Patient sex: F
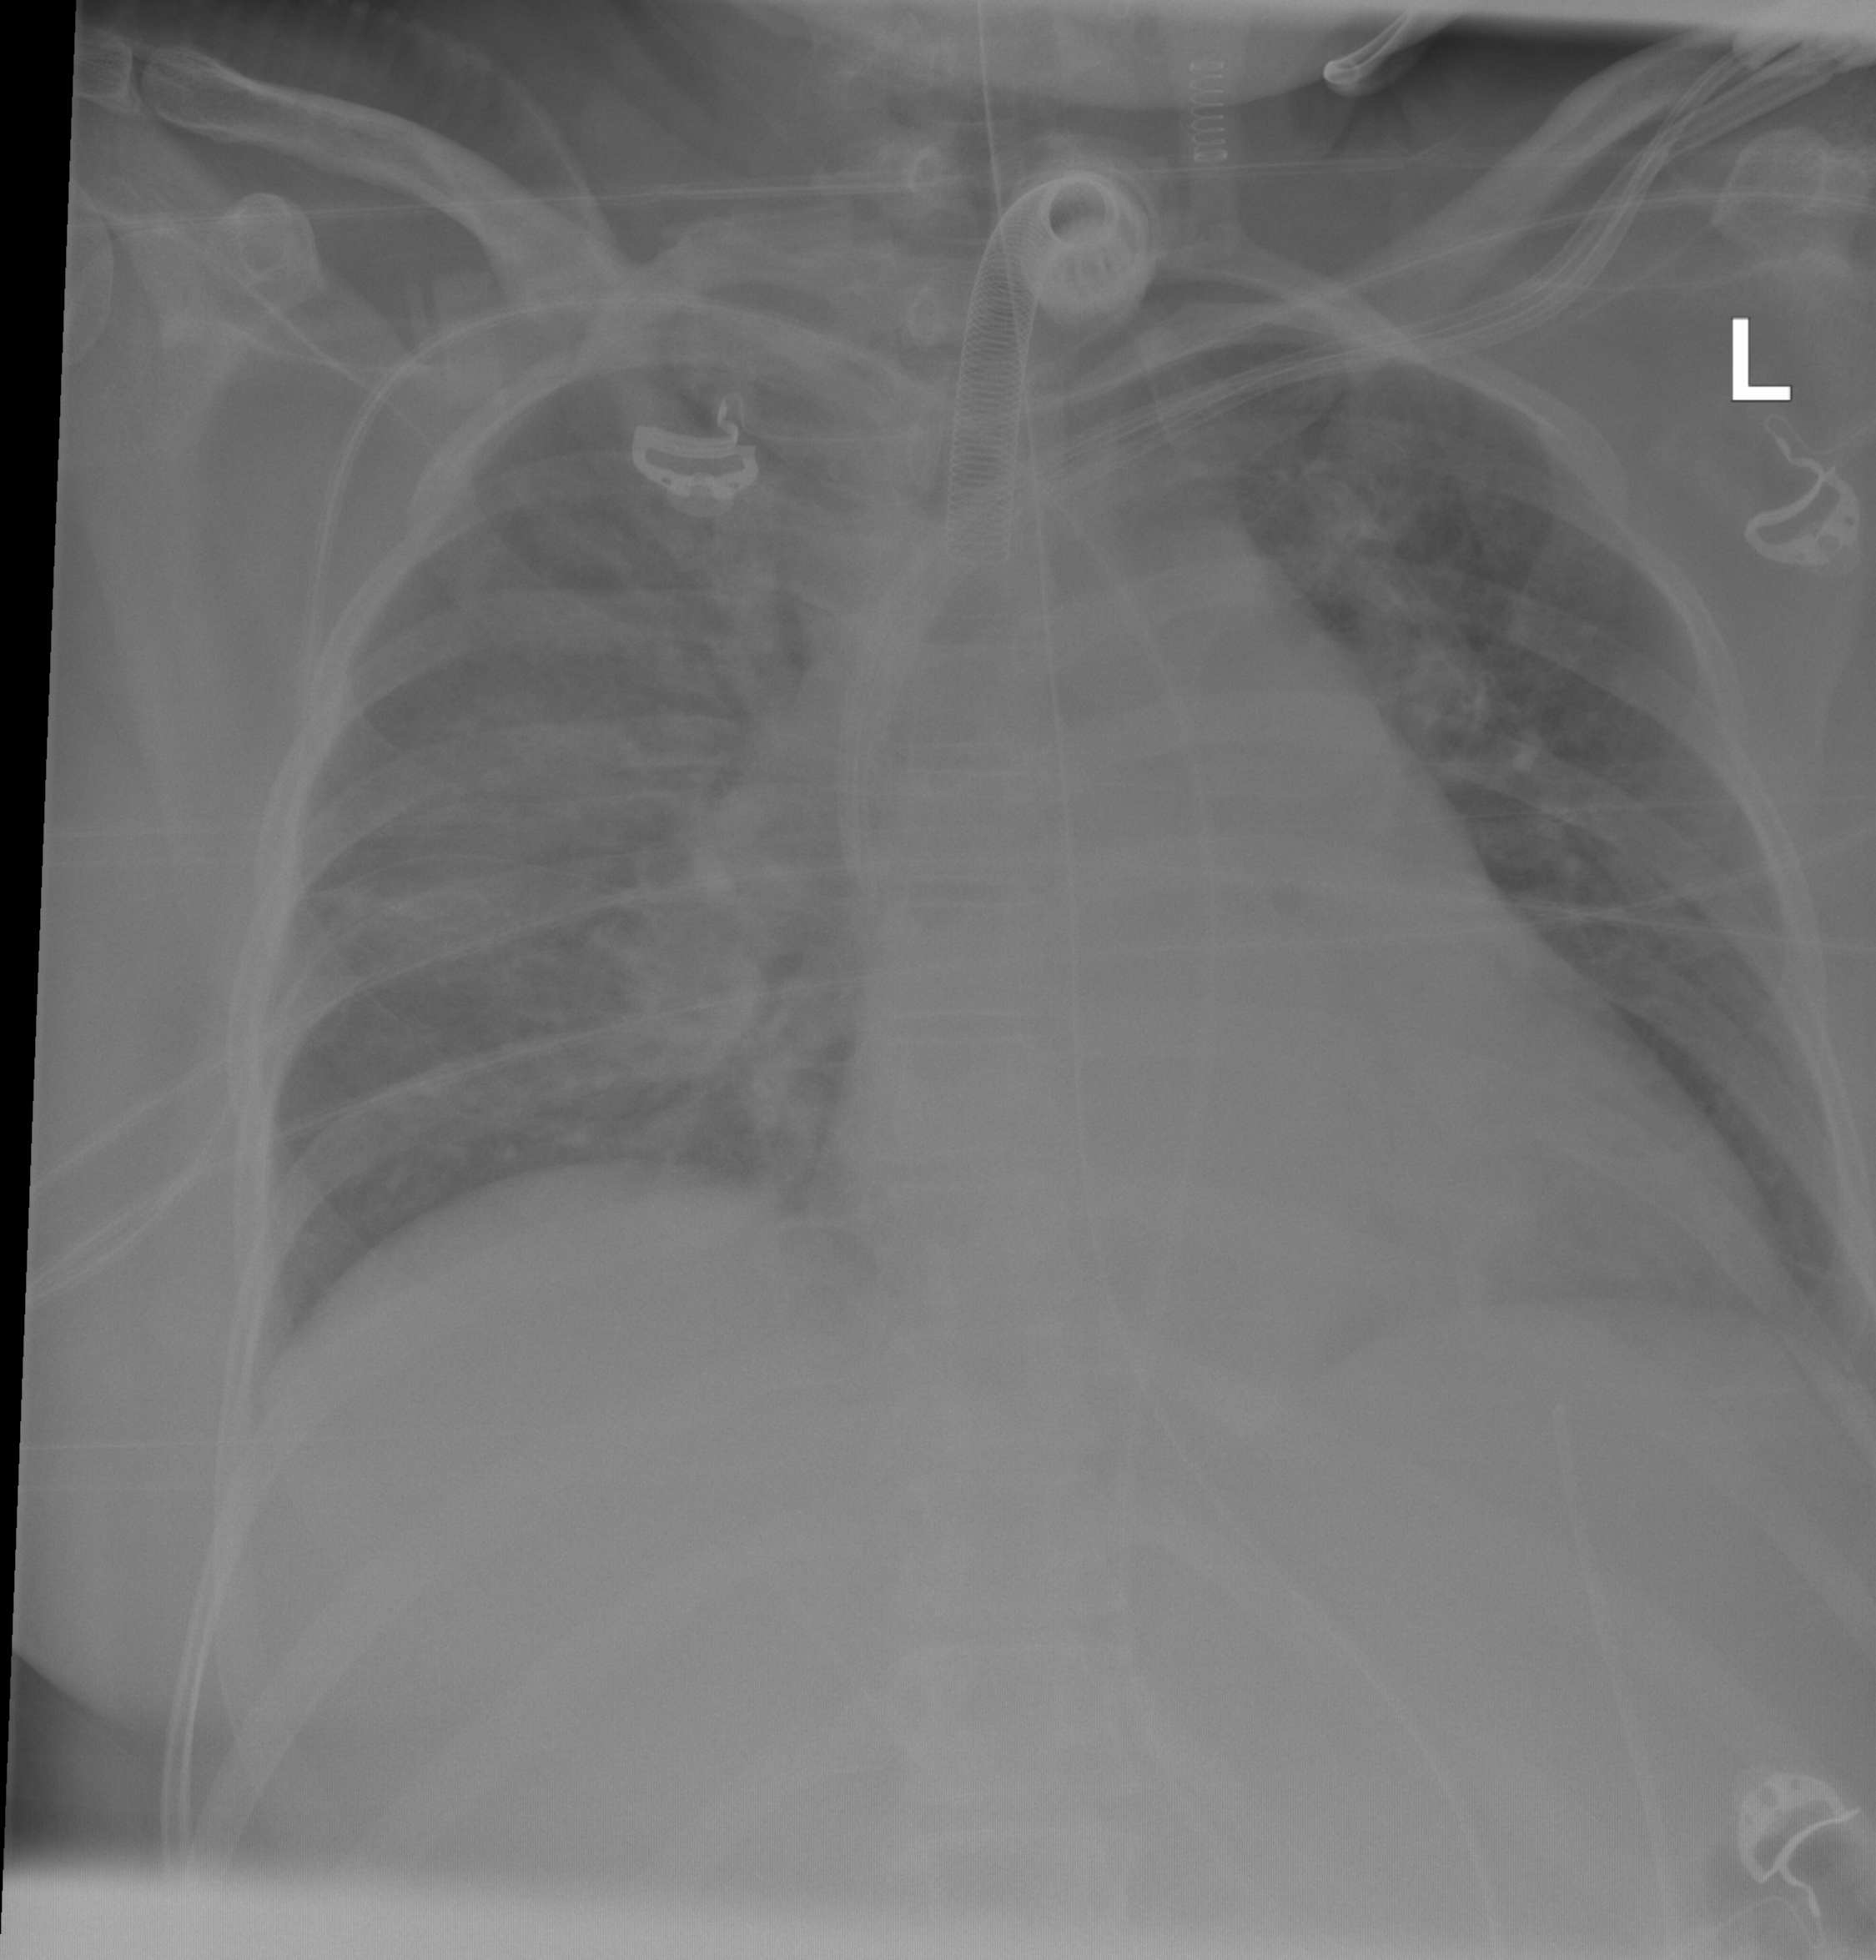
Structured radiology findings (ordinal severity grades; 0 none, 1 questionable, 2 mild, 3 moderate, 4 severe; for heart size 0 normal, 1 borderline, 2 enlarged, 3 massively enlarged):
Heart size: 2
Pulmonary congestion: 2
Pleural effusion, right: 0
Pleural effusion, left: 0
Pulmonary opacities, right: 3
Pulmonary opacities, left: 2
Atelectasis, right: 2
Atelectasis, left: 2